Question: Recently I found that the member list window in VS 2008 (open it by CTRL+Space or CTRL+J) has a different width, depending on which member variable I open it. See screenshot. I am sure that this behaviour has come a few days ago. It worked correctly before.
This is very annoying as I have to use the mouse quite often and drag it larger so that I can fully see the member names.
When I change the height, VS remembers it, but the width is forgotten and seems to be chosen randomly.
Has anyone else noticed that behaviour? How can I fix it?

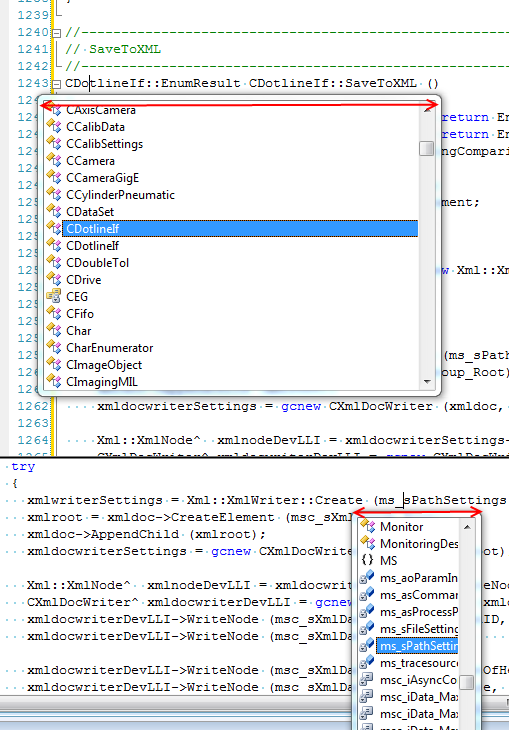
Answer: Don't know what went wrong in VS, but it was project-dependent. The failure did not occur in other projects.
seems like deleting temporary files is always a good option.